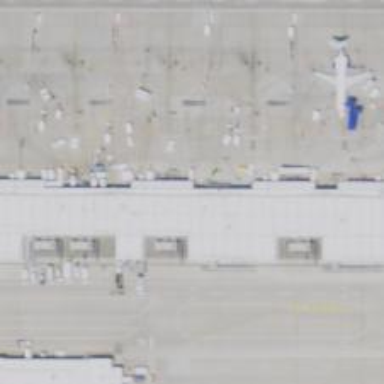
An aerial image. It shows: Airport gate.